Question: I am creating a table view with custom cells.
Every cell has three buttons on it. I have added a view that should occupied the width and height from the cell, overlapping the three buttons. I am using it to create a swipeable cell.
The view that serves as overlay has white color background and opaque, but testing the app on the simulator, I have detected that when tapping on the cell, the buttons are lightly shown, please take a look at the picture.

What should I do to avoid the buttons to be seen. Why does it happen now if the overlay view is set as opaque.
A second issue is when tapping on the cell, the left red bar, also a view, dissapear...
Thank you.
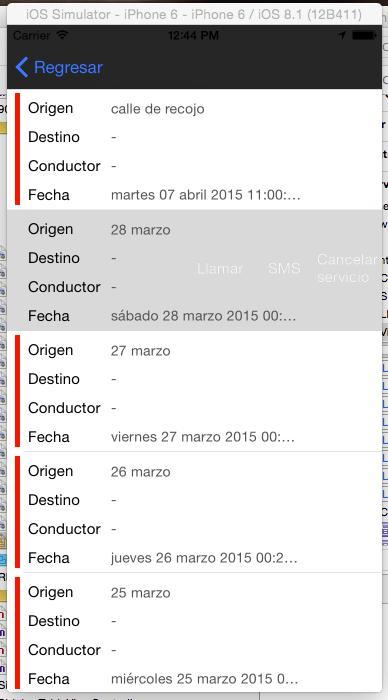
Answer: I believe this is a result of 'UITableViewCell''s default selection styles. Let's try removing the default style and customizing it.
Try setting (depending on your implementation):
1. cell.selectionStyle = UITableViewCellSelectionStyleNone; inside cellForRowAtIndexPath or
2. self.selectionStyle = UITableViewCellSelectionStyleNone; in the Cell's custom subclass or
3. "None" in Interface Builder under "Selection", if you're using IB.
Then, you can implement a custom selection style inside the UITableViewCell's custom class. Inside your initialization method, add something like:
> self.selectedBackgroundView = [[UIView alloc] initWithFrame:self.bounds];
self.selectedBackgroundView.backgroundColor = [UIColor lightGrayColor];